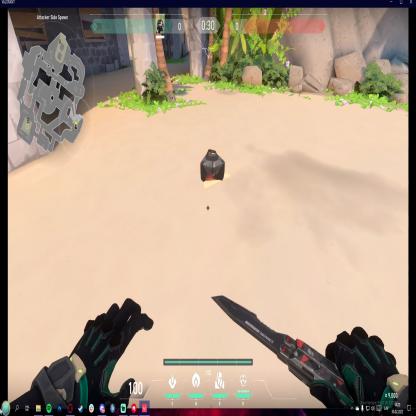
Label: dropped spike